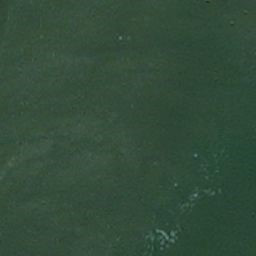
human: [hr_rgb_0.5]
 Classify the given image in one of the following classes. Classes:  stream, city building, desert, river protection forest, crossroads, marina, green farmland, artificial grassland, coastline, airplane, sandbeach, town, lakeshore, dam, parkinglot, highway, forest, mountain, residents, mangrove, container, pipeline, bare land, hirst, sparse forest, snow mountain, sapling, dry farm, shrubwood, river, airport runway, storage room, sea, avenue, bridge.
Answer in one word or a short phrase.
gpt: sea